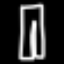
Label: pants